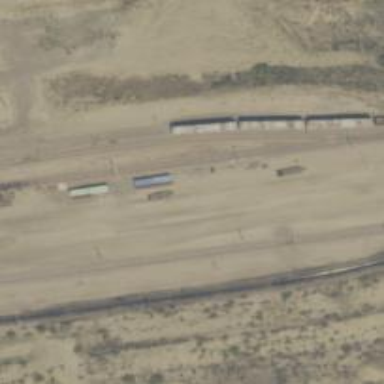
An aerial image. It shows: Rail siding with electrified contact lines.